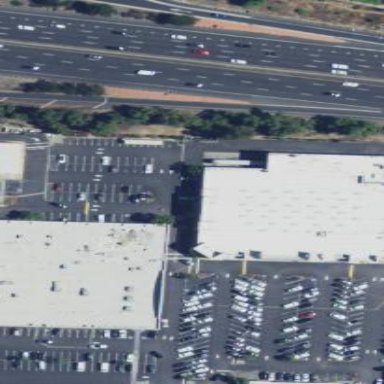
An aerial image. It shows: Retail building housing supermarket.